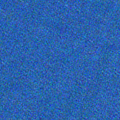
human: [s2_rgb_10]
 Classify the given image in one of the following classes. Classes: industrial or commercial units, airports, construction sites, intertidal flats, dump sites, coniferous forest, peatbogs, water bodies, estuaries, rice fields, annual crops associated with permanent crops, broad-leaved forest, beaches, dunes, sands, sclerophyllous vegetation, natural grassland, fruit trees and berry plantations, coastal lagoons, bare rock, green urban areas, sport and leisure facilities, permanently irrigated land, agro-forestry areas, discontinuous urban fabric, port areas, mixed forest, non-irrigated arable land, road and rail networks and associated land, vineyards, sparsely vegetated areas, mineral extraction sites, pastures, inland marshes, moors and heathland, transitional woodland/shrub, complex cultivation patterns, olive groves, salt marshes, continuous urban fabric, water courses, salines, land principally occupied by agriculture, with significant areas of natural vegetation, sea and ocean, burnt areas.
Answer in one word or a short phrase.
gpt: sea and ocean